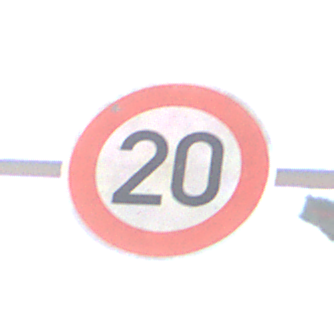
Verkehrszeichen: Geschwindigkeit20
Umgebung: Outdoor, Suburban
Tageszeit: MorningAfternoon
Wetter: Clear
Licht: Natural
Jahreszeit: NotSpecified
Kontrast: HighContrast